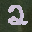
Label: 2